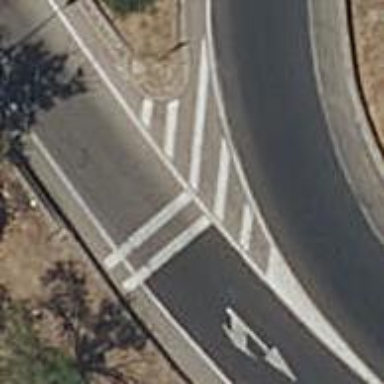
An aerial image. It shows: Feature for traffic calming is present.